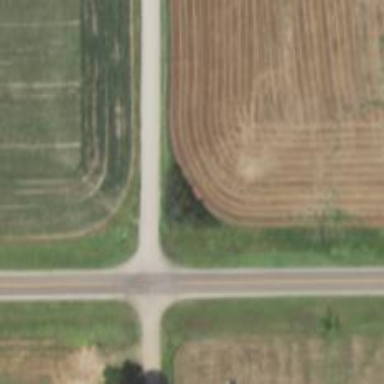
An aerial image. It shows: Road with stop sign.